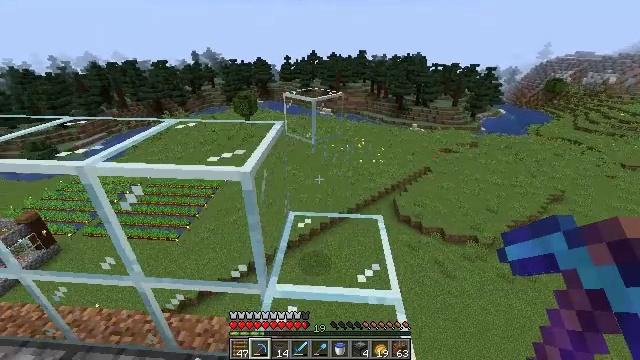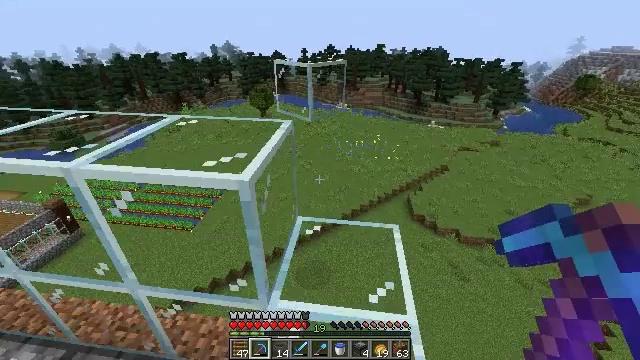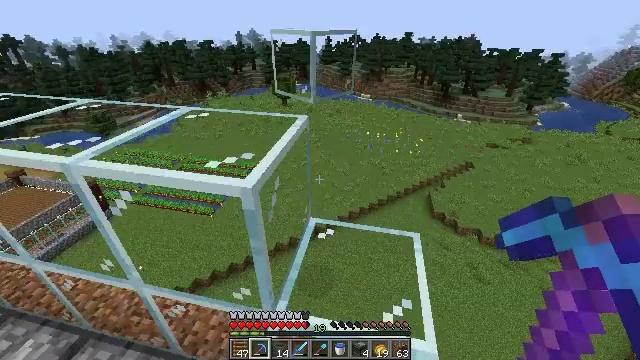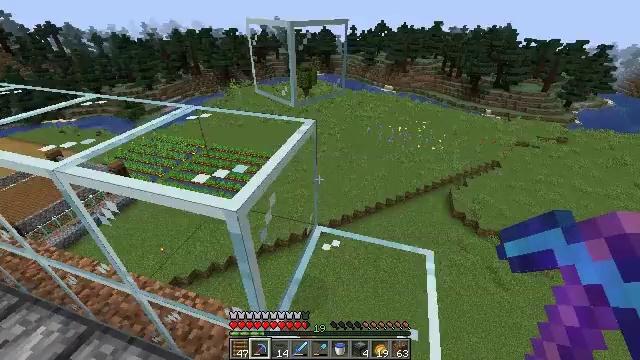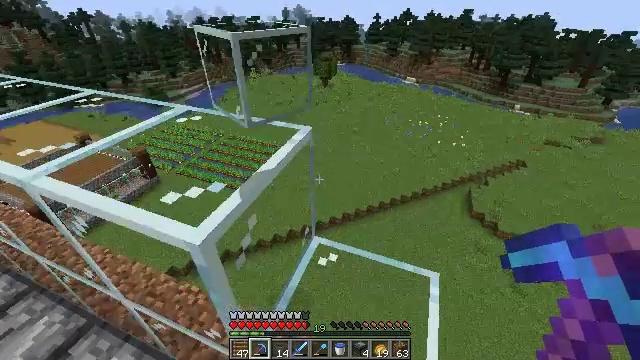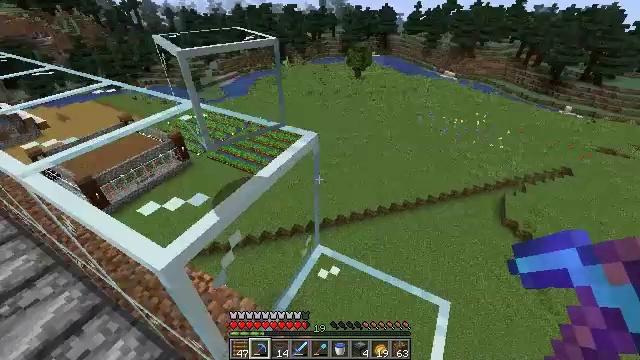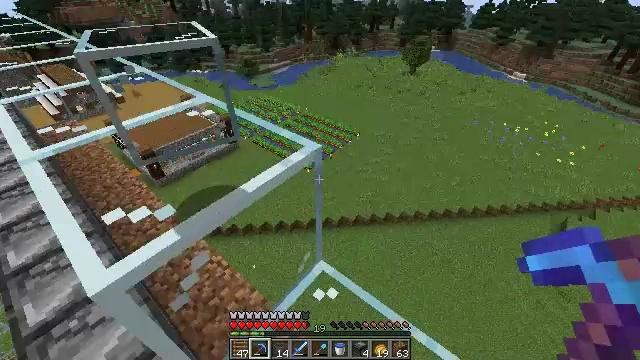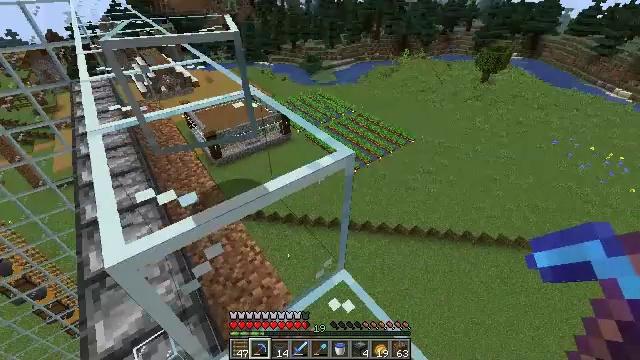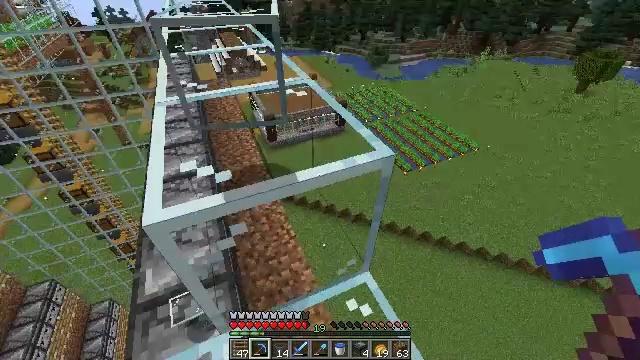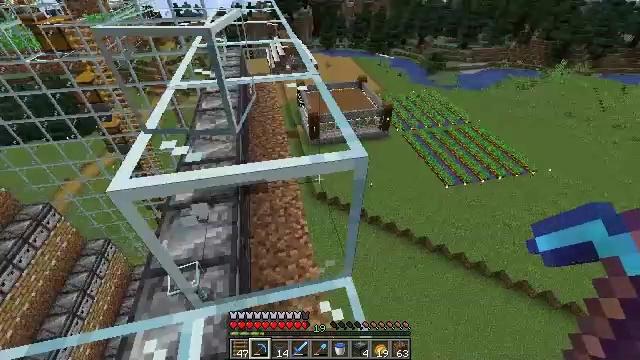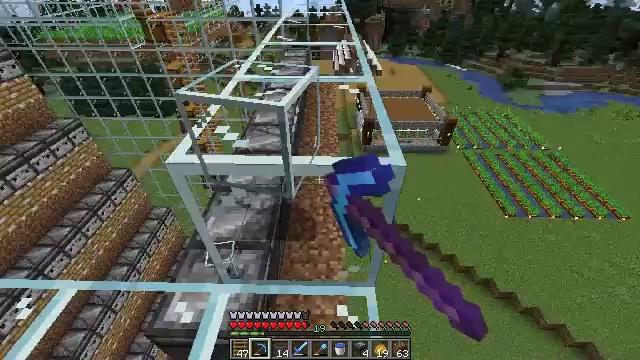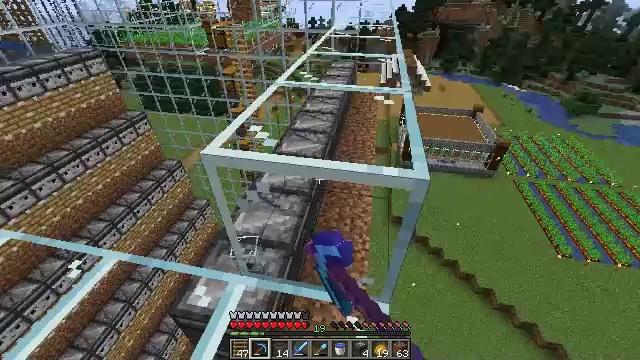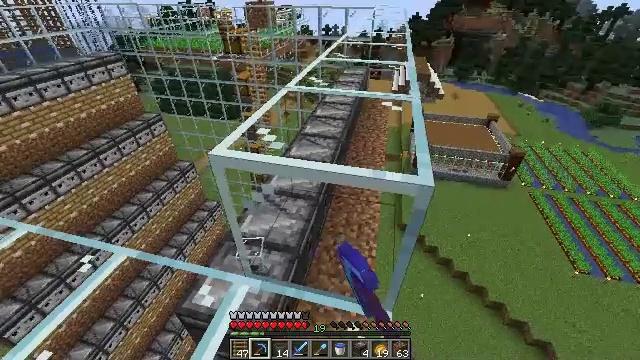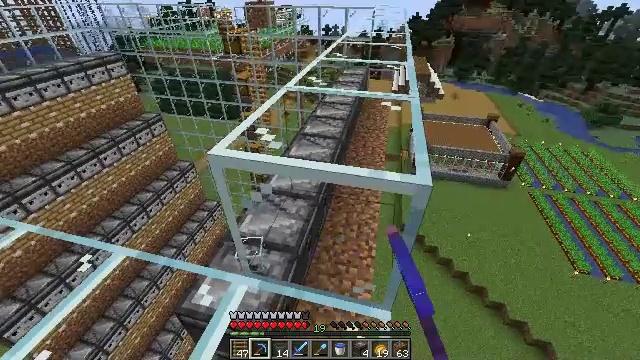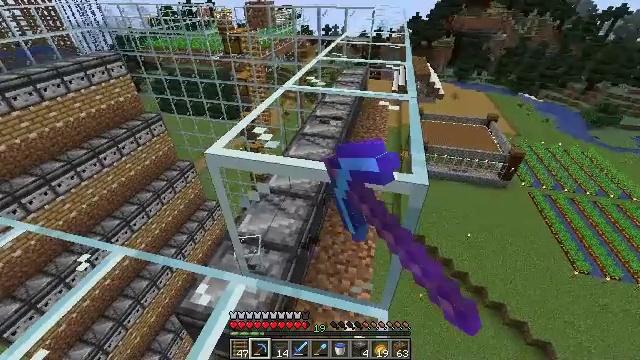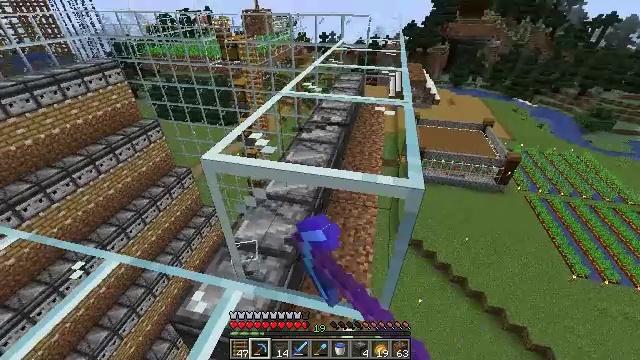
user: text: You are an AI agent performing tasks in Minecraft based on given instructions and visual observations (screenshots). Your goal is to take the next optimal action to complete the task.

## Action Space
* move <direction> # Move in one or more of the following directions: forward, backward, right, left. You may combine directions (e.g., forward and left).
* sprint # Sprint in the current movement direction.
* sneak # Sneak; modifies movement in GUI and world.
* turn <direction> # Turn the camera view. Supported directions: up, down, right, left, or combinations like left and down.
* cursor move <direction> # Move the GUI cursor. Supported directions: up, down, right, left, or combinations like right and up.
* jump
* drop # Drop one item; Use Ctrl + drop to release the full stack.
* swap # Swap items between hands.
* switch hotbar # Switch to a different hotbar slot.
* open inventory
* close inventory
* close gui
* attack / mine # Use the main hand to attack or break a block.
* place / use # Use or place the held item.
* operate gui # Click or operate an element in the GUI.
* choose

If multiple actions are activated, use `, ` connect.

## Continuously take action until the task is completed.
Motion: motion action
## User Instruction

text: Break the glass block.
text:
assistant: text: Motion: move forward, turn left and down
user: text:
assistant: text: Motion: move forward and move right, turn left and down
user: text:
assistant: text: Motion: move forward and move right, turn left and down
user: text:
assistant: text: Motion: move forward and move right, turn left and down
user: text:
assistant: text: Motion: move forward and move right, turn left and down
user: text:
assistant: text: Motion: move forward and move right, turn left and down
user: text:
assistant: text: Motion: move forward and move right, turn left
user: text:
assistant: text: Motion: move right, turn left and down
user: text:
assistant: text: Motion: turn left, attack / mine
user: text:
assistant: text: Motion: turn left, attack / mine
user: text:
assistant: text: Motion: turn left and up, attack / mine
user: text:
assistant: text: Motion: turn left and up, attack / mine
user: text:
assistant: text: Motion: attack / mine
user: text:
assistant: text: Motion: attack / mine
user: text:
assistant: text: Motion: turn up, attack / mine
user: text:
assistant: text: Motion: turn right and up, attack / mine
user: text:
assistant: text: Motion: turn right and up, attack / mine
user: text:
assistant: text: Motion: turn right, attack / mine
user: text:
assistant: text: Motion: attack / mine
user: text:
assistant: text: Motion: attack / mine
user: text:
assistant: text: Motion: attack / mine
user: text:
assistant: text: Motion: attack / mine
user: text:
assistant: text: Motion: turn up, attack / mine
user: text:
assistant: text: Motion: attack / mine
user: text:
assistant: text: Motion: attack / mine
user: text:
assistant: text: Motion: attack / mine
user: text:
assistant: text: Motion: move forward, attack / mine
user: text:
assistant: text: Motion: move forward, attack / mine
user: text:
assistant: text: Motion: move forward, attack / mine
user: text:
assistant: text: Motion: attack / mine